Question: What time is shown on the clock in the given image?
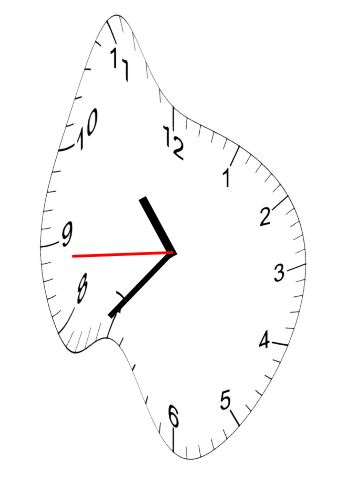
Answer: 10:36:44